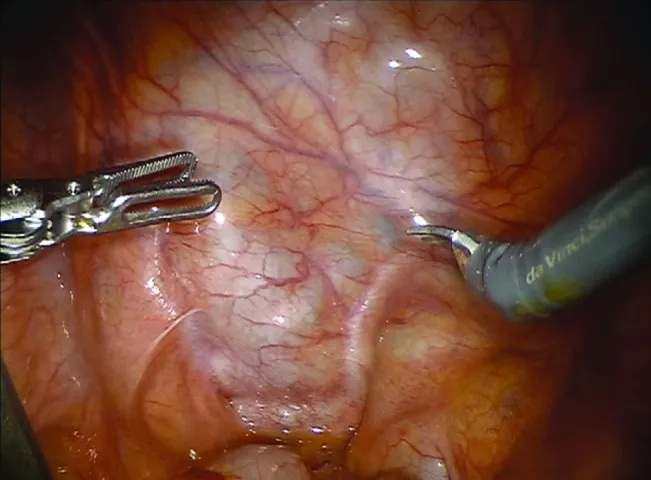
During robot-assisted excision, laparoscopic impression of large cystic structure apparent through peritoneal reflection is evident adjacent to urinary bladder.
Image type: medical_photograph (other_medical_photograph)